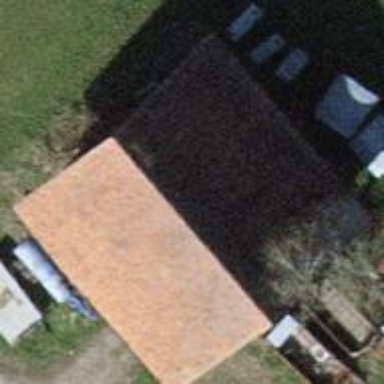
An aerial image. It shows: Barn.